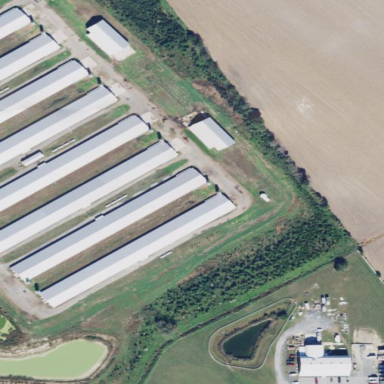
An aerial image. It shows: Farm auxiliary building.